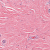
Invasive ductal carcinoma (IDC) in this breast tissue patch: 0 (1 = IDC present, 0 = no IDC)